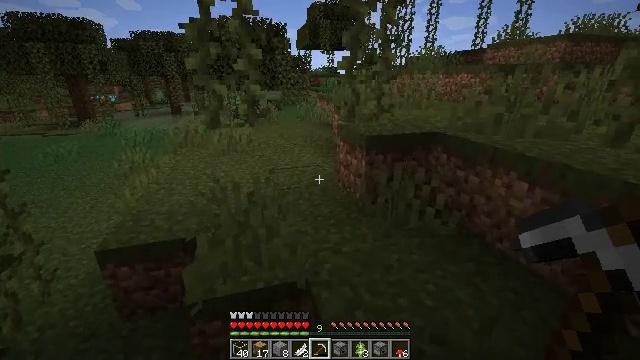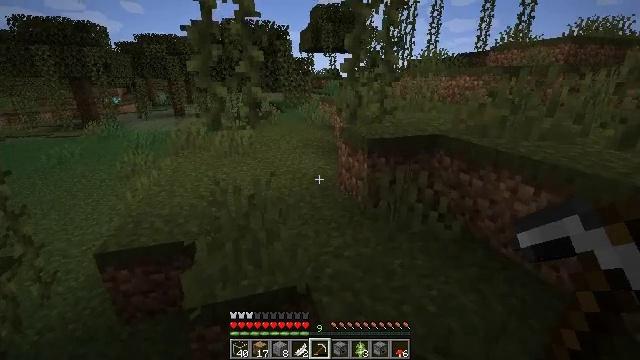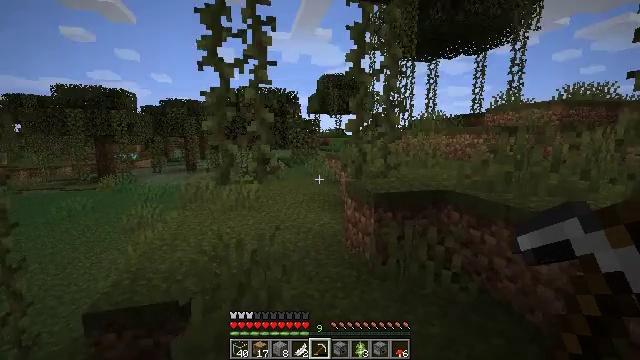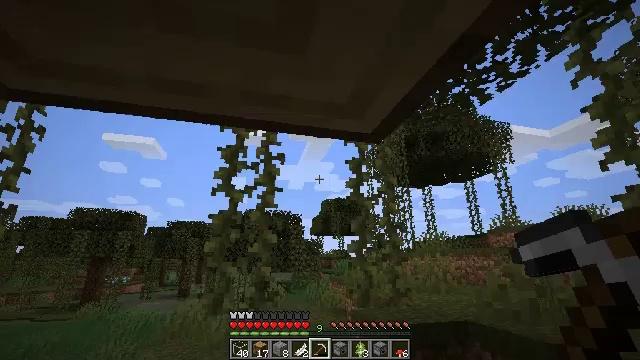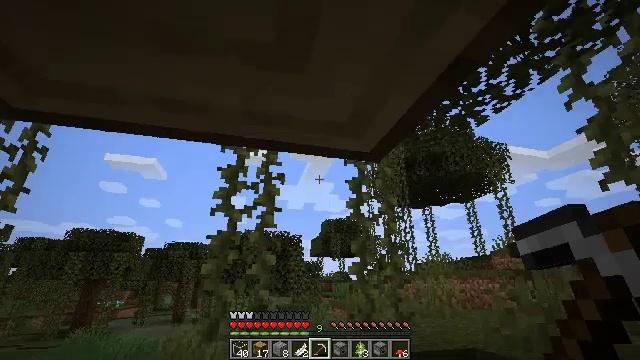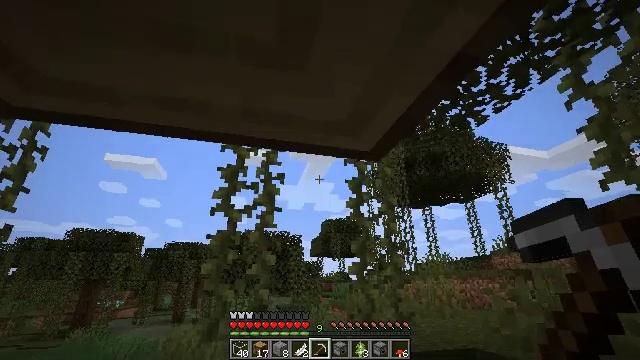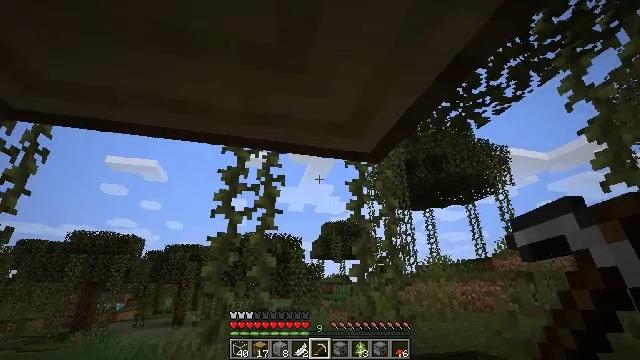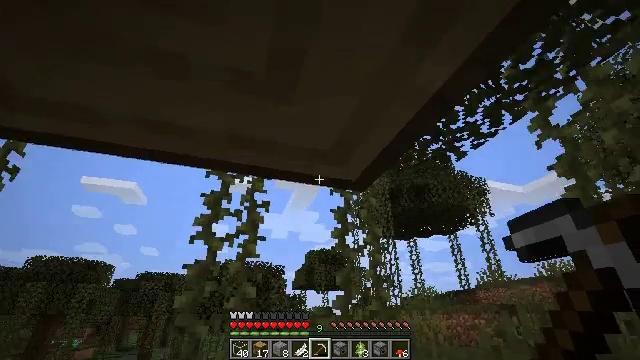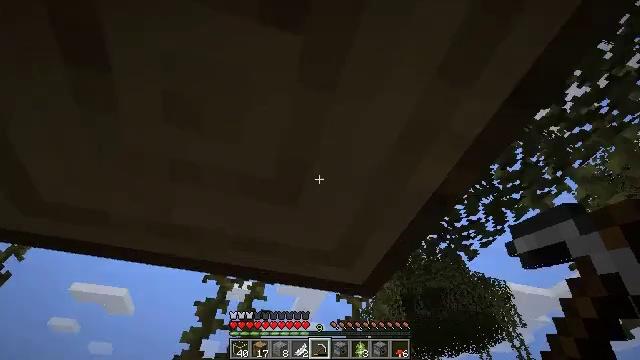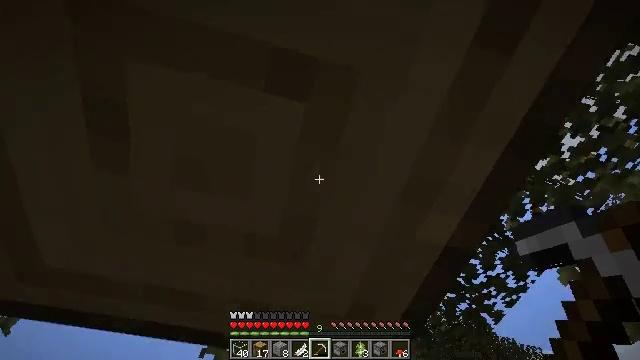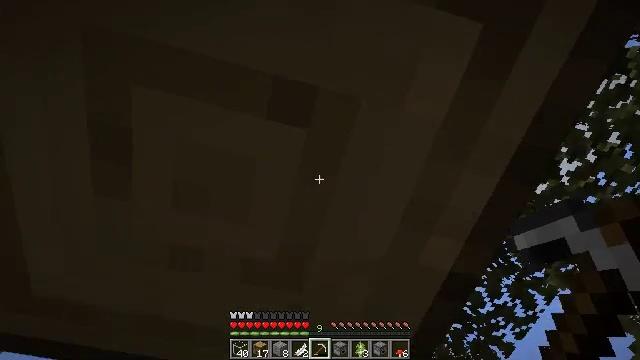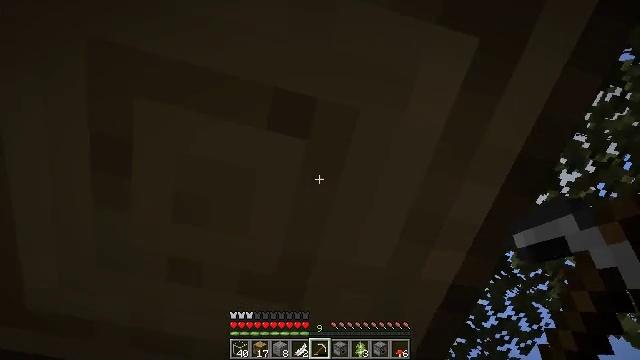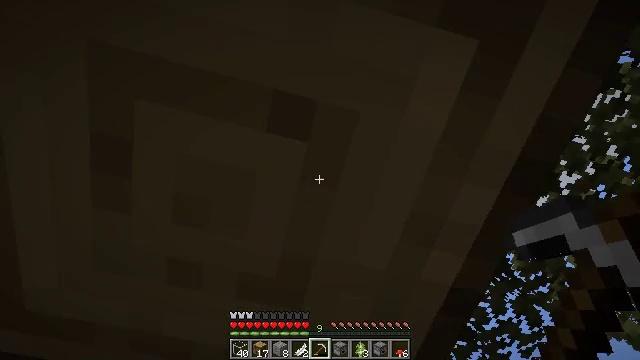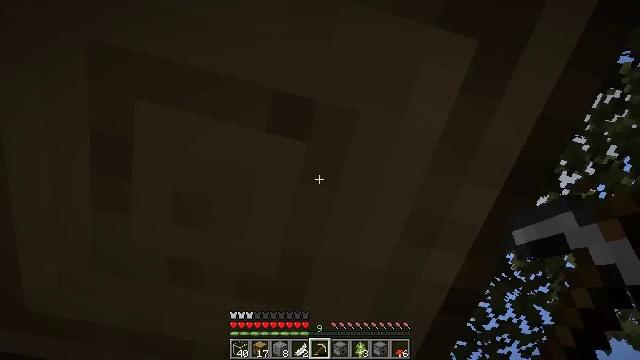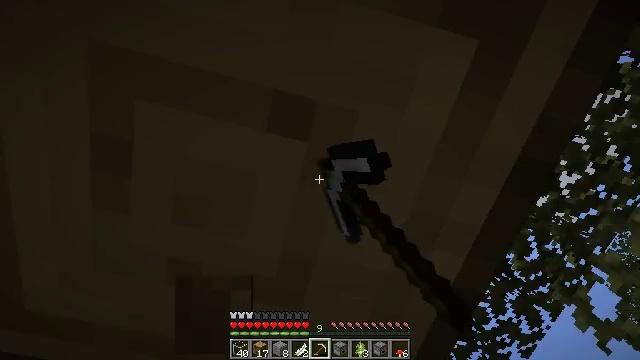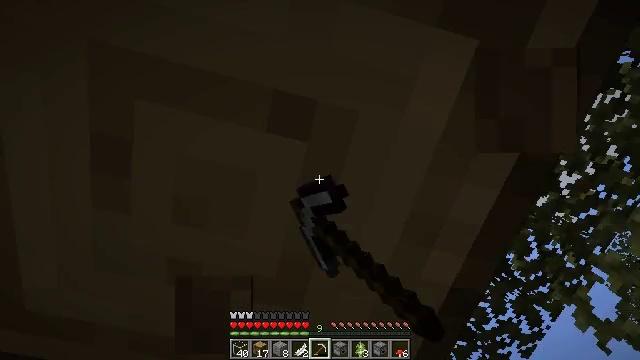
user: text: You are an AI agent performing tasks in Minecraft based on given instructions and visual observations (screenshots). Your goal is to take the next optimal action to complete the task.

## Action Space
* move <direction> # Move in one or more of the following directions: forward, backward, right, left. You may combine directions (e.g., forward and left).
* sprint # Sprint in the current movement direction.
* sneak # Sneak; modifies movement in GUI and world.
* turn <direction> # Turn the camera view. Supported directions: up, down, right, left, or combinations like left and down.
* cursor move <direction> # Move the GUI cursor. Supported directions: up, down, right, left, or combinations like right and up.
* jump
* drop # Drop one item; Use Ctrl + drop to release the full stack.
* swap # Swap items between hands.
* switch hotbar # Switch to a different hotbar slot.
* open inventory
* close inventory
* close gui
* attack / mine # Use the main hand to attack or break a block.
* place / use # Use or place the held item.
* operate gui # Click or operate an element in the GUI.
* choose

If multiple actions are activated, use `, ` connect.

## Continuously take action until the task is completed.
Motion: motion action
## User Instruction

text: Cut down the tree and harvest oak logs.
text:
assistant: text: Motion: no_op
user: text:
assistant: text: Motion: turn left and up
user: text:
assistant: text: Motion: turn up
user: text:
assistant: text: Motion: turn up
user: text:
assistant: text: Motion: no_op
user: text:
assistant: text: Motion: no_op
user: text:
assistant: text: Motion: turn right and up
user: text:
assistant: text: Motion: turn left and up
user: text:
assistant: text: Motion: turn left and up
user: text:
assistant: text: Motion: turn up
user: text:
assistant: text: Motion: turn up
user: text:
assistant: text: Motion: no_op
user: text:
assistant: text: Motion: attack / mine
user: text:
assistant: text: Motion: attack / mine
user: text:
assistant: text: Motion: attack / mine
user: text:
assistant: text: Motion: attack / mine
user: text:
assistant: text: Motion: turn up, attack / mine
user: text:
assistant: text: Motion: turn right and up, attack / mine
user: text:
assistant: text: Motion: turn right, attack / mine
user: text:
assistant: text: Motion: attack / mine
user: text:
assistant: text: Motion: attack / mine
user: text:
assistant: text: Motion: turn left and up, attack / mine
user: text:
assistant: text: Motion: attack / mine
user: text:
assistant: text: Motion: attack / mine
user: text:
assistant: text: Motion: attack / mine
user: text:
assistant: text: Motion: attack / mine
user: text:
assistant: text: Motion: attack / mine
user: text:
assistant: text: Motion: attack / mine
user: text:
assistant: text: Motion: attack / mine
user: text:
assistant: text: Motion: attack / mine